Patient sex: M
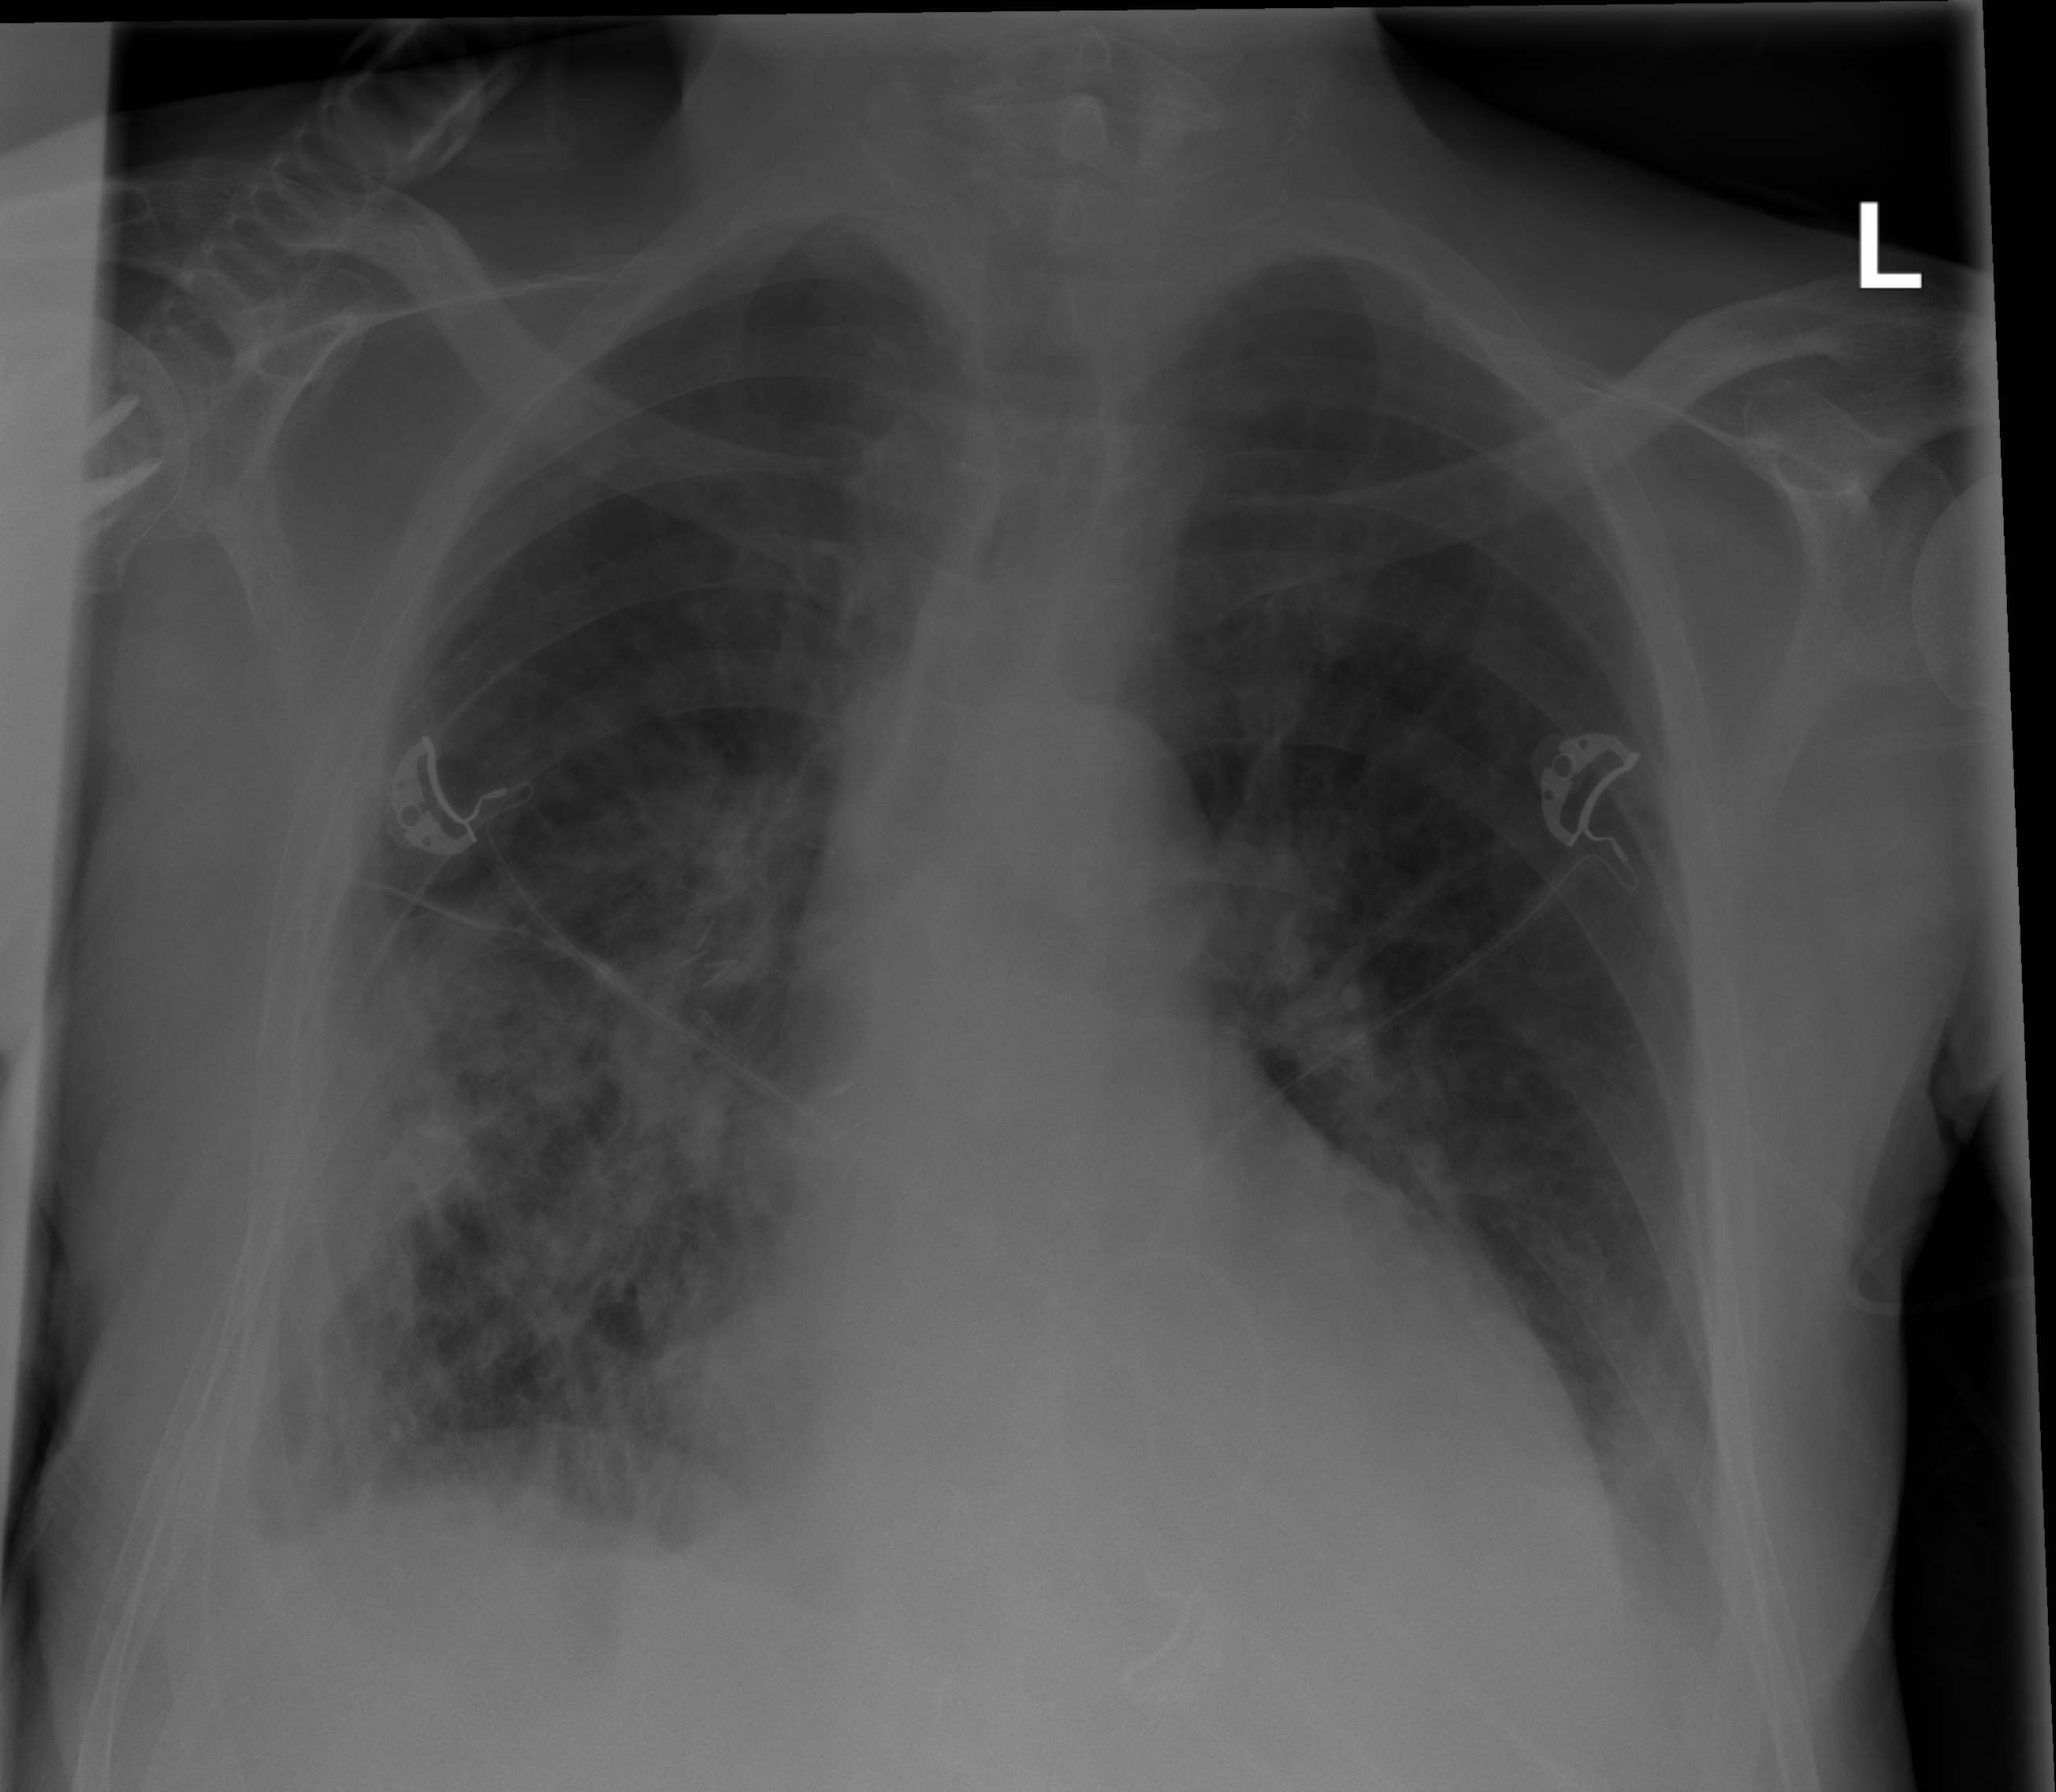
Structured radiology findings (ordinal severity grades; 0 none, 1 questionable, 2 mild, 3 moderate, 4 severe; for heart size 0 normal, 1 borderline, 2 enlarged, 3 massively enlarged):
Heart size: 2
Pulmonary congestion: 0
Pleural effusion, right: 2
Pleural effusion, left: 2
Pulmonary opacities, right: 3
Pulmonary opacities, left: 2
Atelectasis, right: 2
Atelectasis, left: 2